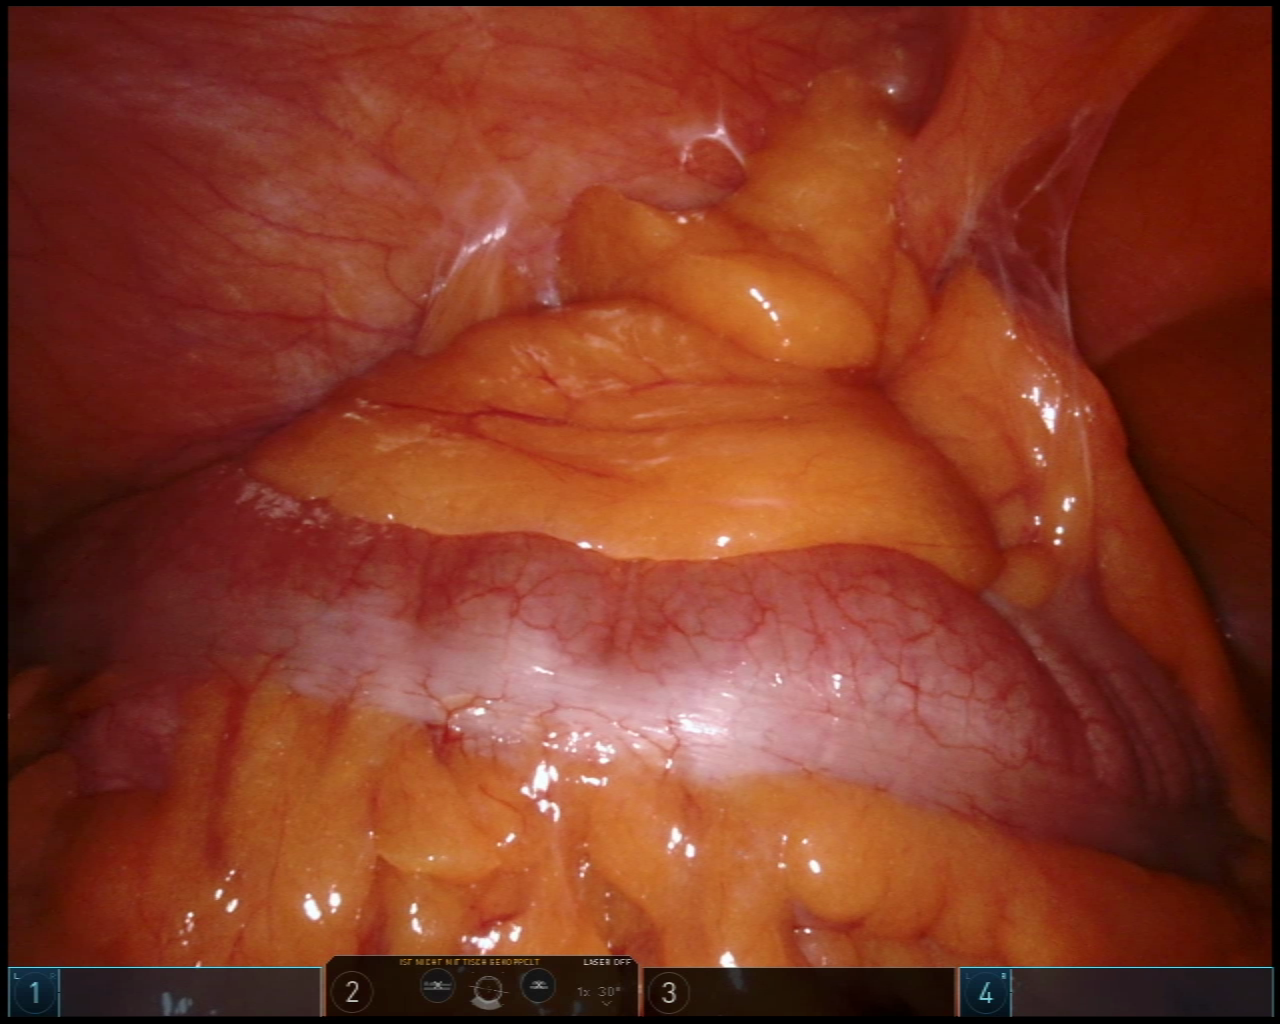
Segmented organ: abdominal_wall
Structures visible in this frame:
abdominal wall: yes
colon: yes
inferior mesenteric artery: no
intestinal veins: no
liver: no
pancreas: no
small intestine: no
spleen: no
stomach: no
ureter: no
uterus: no
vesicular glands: no